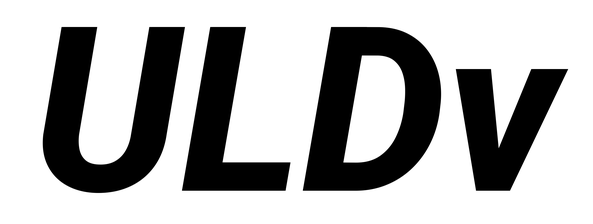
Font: Roboto-Italic_ExtraBold_Italic